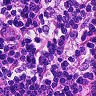
Metastatic tissue present: no